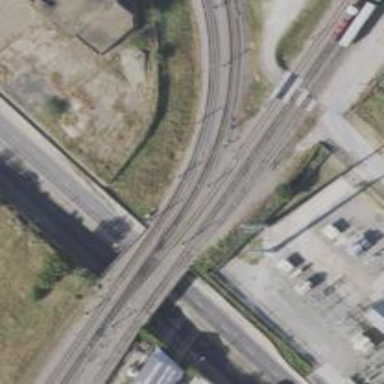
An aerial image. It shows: Bridge over light rail railway yard with electrified contact lines.